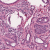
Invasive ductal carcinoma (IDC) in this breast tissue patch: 1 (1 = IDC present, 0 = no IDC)